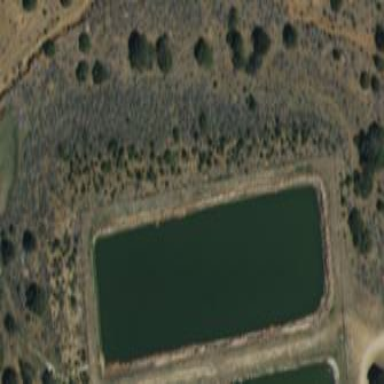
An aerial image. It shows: Sewage reservoir.